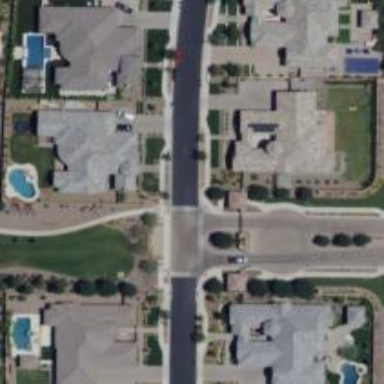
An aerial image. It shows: Residential road.